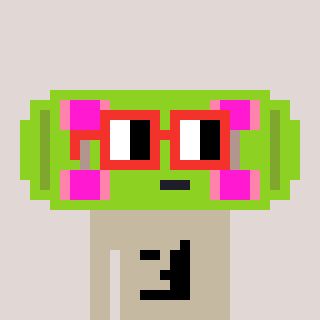
a pixel art character with square red glasses, a skateboard-shaped head and a bege-colored body on a warm background